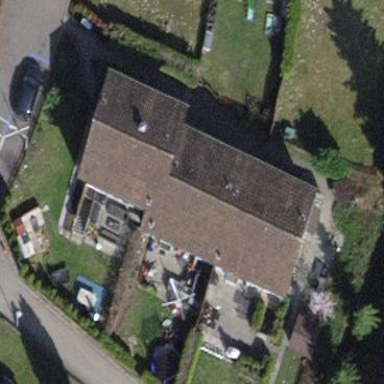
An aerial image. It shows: Building with pitched roof.